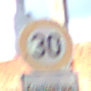
Verkehrszeichen: Geschwindigkeit30
Zusatzzeichen unten: HinweisDurchVerbaleAngabe11
Umgebung: Outdoor, Suburban
Tageszeit: MorningAfternoon
Wetter: PartlyCloudy
Licht: Natural
Jahreszeit: NotSpecified
Kontrast: HighContrast